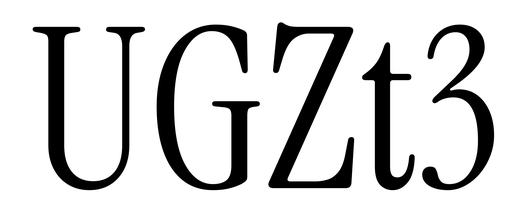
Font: InstrumentSerif-Regular